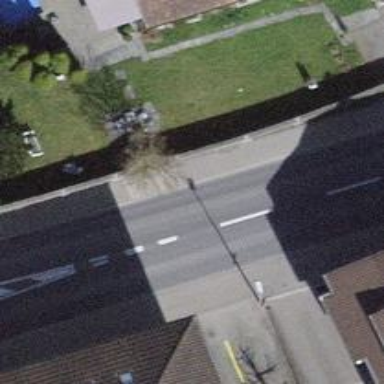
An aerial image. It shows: Sidewalk.